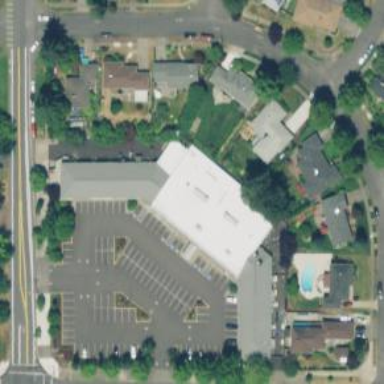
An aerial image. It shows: Parking space.